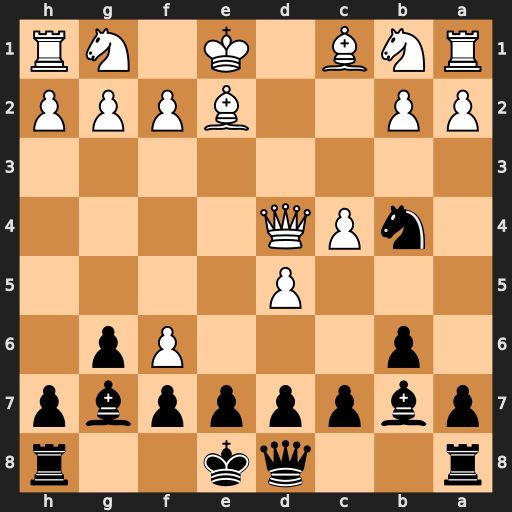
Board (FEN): r2qk2r/pbppppbp/1p3Pp1/3P4/1nPQ4/8/PP2BPPP/RNB1K1NR
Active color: b
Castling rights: KQkq
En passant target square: -
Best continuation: Nc2+ Kf1 Nxd4 fxg7 Rg8